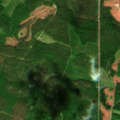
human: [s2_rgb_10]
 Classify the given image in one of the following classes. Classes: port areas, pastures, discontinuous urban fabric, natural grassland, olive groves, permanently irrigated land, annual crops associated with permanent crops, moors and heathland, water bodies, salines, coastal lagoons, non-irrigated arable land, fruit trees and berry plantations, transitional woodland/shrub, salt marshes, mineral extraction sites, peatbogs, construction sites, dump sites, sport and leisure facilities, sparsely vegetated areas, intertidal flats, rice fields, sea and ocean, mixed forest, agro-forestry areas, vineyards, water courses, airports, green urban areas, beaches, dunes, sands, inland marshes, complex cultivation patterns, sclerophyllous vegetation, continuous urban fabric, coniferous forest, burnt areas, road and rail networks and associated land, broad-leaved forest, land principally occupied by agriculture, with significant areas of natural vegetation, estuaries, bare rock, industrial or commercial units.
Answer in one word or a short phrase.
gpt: broad-leaved forest, coniferous forest, mixed forest, transitional woodland/shrub